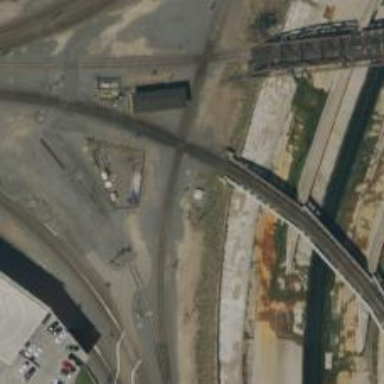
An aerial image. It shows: Site related to railway infrastructure.